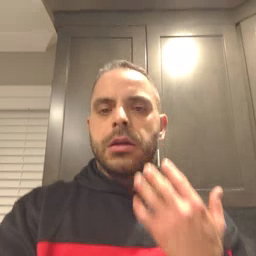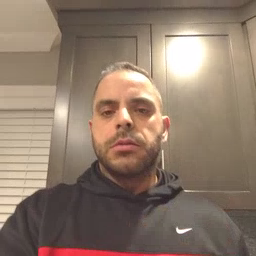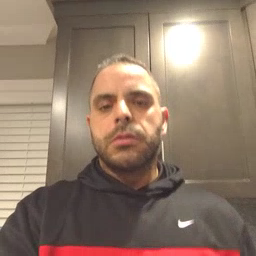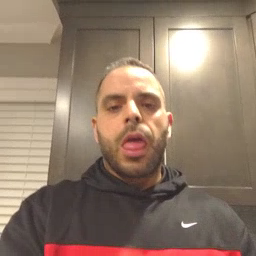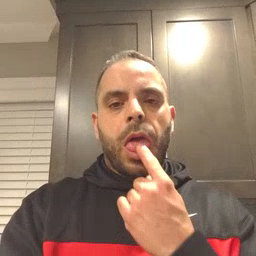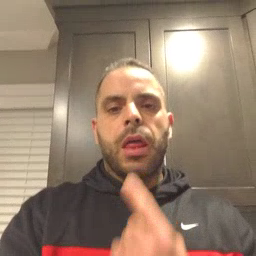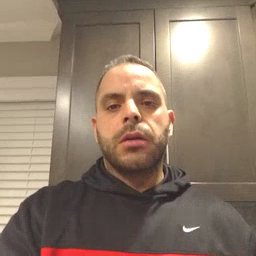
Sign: tongue